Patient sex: F
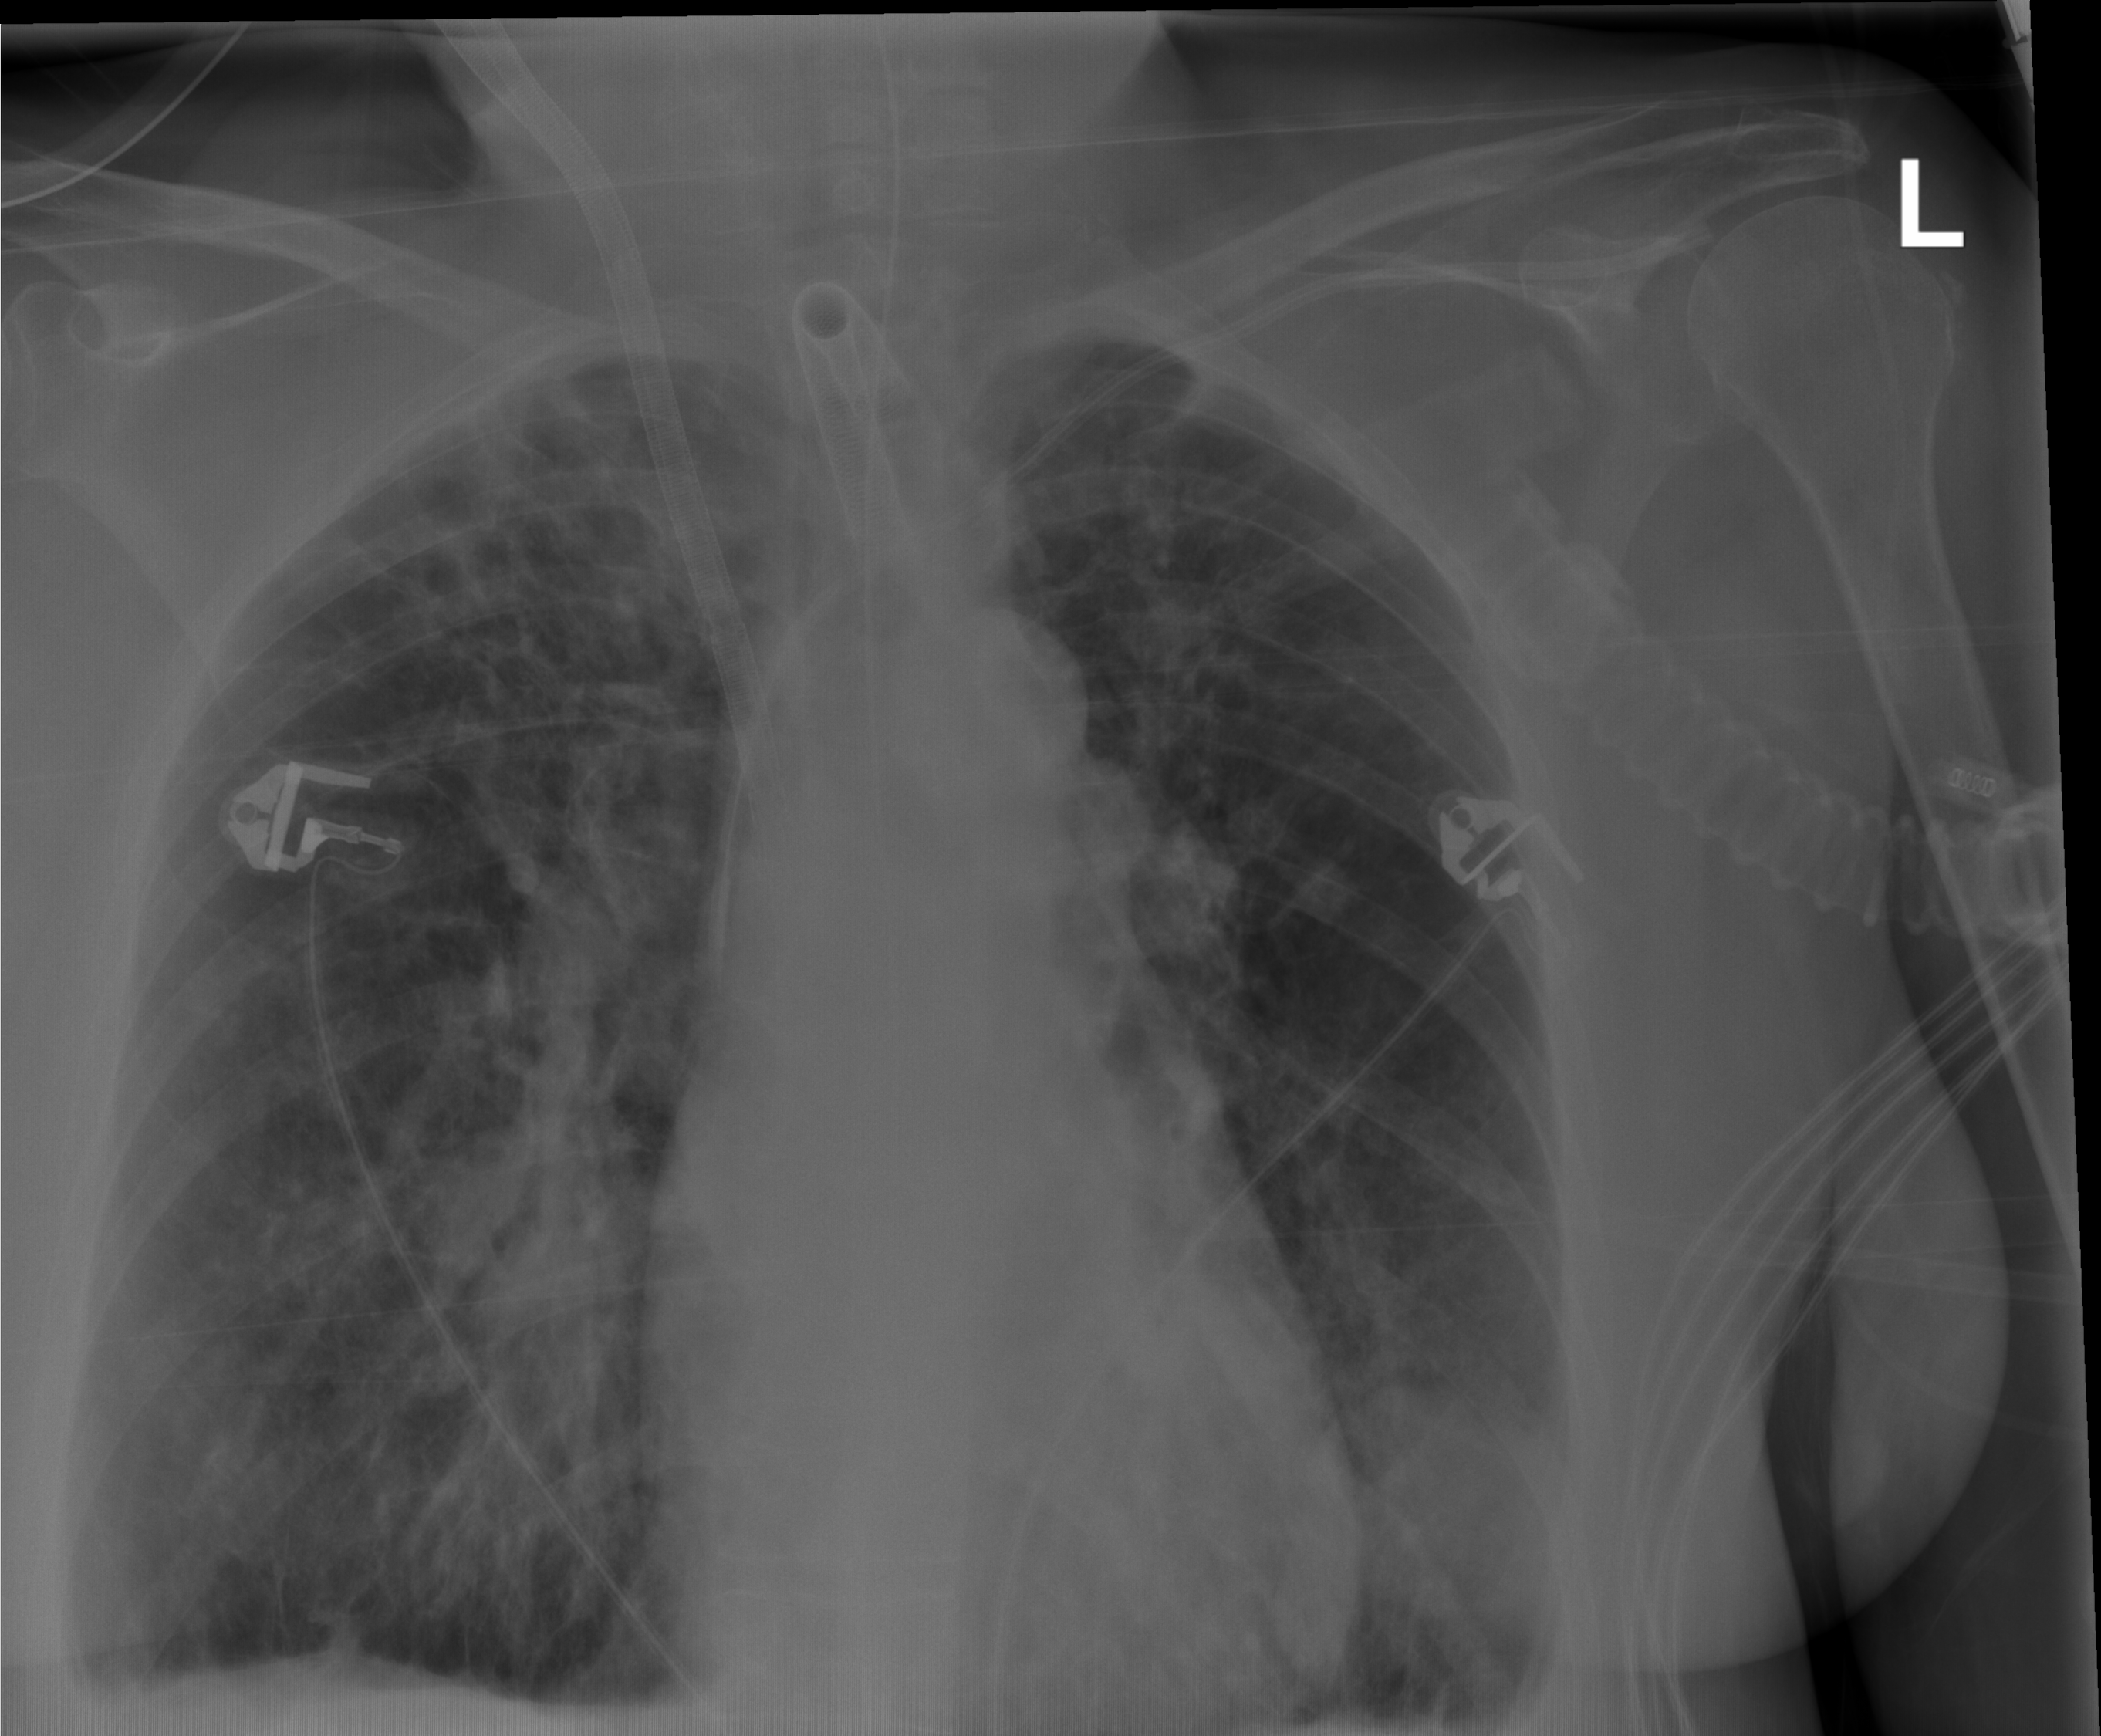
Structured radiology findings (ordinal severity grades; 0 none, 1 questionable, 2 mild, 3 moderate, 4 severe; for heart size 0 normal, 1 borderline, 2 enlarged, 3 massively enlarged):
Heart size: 0
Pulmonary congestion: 0
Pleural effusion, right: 2
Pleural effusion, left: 2
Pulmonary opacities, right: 3
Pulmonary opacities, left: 3
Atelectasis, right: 3
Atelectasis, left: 2